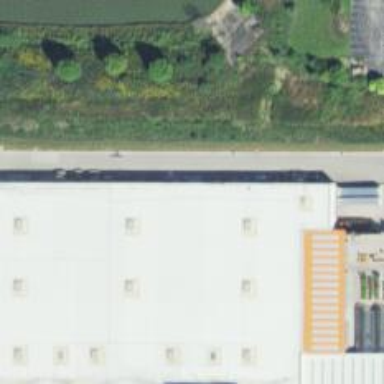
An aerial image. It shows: Commercial building.